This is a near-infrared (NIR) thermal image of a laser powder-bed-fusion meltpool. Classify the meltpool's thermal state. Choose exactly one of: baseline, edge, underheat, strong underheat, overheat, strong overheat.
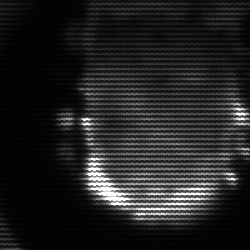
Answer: baseline